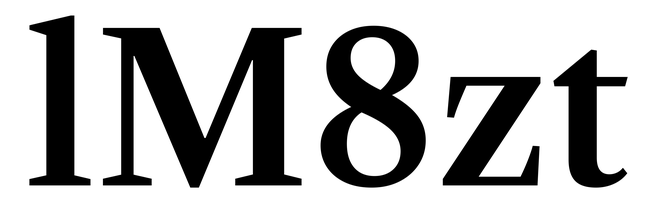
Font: LibreCaslonText_SemiBold